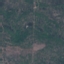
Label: HerbaceousVegetation